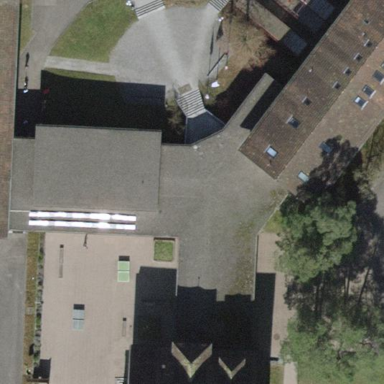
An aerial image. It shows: School building with flat roof.